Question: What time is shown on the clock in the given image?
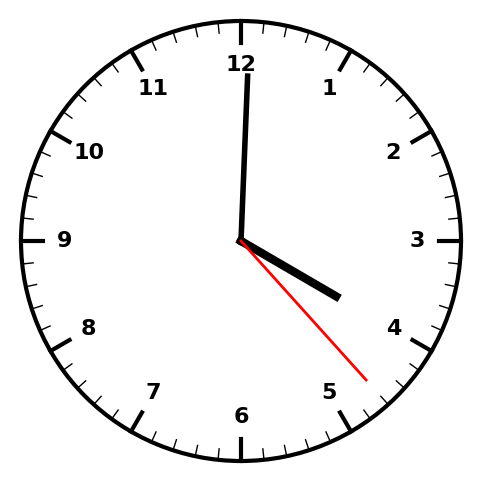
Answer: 04:00:23